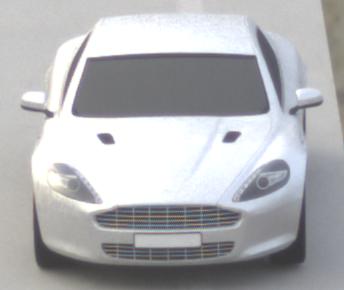
Make: Aston Martin
Model: Rapide
Detailed model: Rapide
Model produced from: 2010/03
Model produced until: 2013/07
Doors: 5
Color: white
Road condition: dry road
Daytime: morning or afternoon
Contrast: low contrast